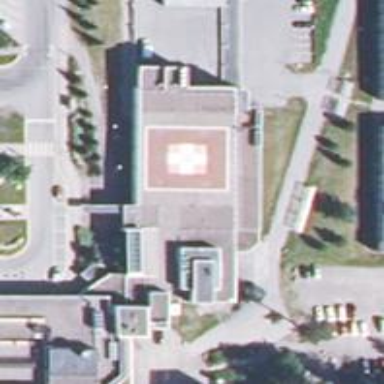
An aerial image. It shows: Image of helipad at airport.